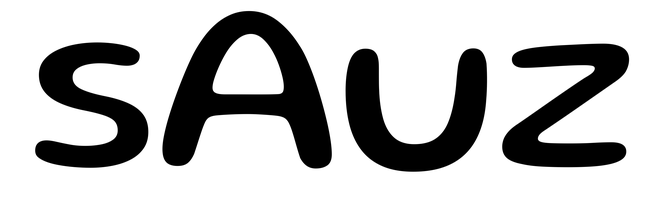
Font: Gluten_Regular